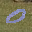
Label: 0